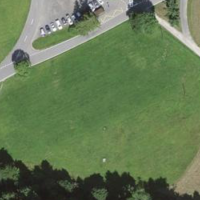
EUNIS habitat code: 24
Species observed at this site:
Certhia brachydactyla
Motacilla cinerea
Fagus sylvatica
Troglodytes troglodytes
Fringilla coelebs
Regulus ignicapilla
Turdus viscivorus
Buteo buteo
Sylvia atricapilla
Turdus merula
Erithacus rubecula
Milvus milvus
Regulus regulus
Garrulus glandarius
Motacilla alba